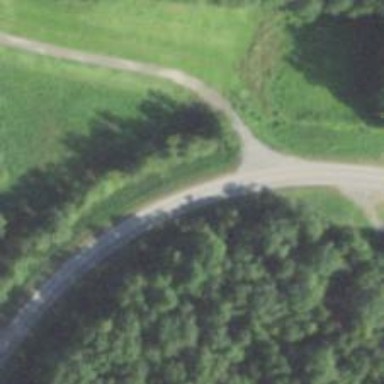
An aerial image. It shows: Secondary road.